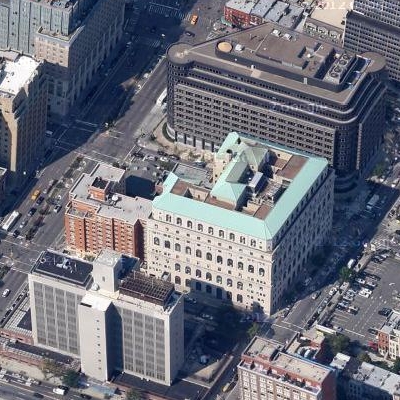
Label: cIndustry